Breast ultrasound image
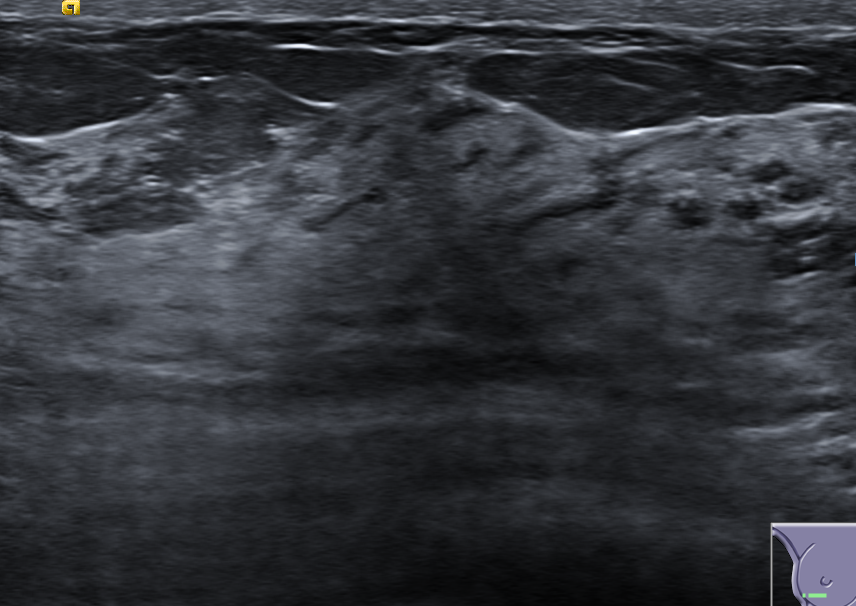
Diagnosis: normal